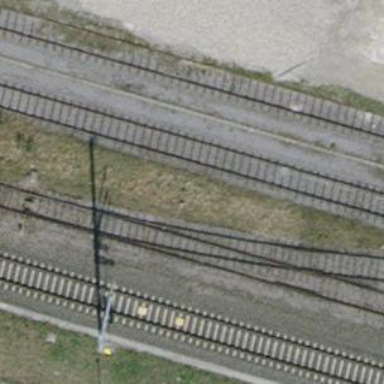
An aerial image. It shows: Railway switch.